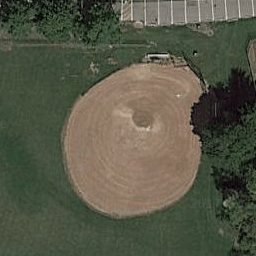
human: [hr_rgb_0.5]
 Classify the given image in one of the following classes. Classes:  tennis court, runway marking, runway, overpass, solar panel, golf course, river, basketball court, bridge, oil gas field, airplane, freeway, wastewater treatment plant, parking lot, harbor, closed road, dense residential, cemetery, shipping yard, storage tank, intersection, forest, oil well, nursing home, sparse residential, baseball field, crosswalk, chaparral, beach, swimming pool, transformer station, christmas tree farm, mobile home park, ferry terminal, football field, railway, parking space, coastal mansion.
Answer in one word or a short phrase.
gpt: baseball field